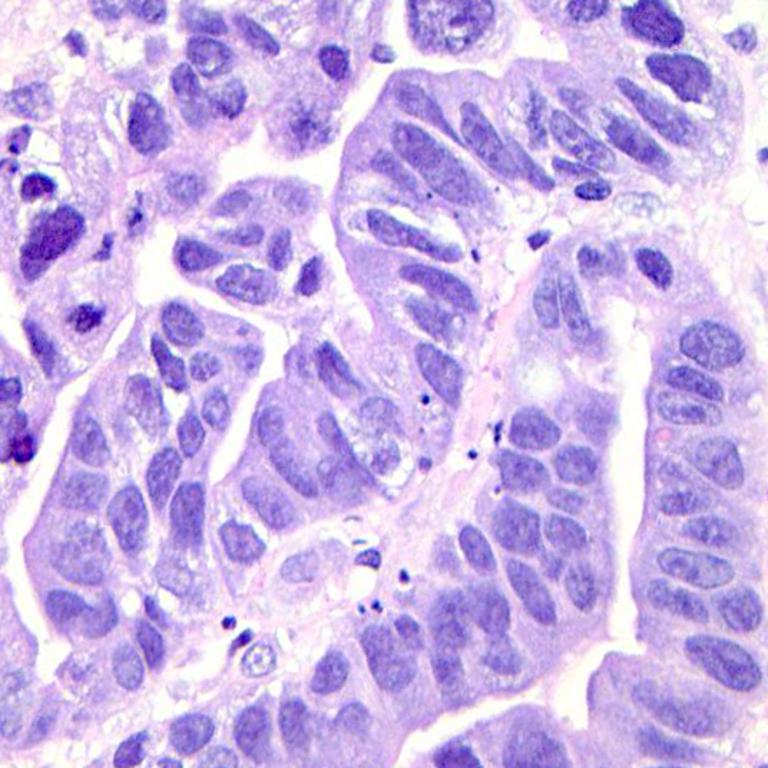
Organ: colon
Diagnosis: adenocarcinomas